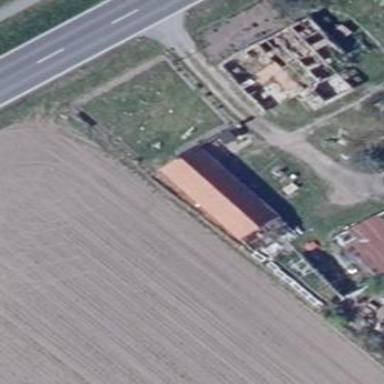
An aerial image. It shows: Detached building.